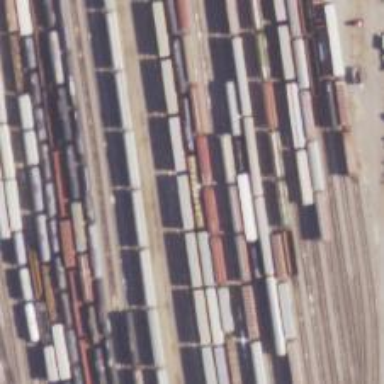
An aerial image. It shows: Railway yard used for servicing trains.